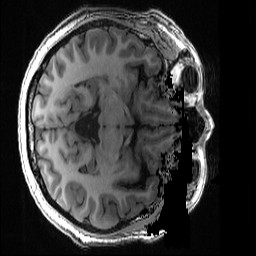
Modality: T1w
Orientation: axial
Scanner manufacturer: ge
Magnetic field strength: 3 T
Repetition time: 0.008164 s
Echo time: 0.003184 s